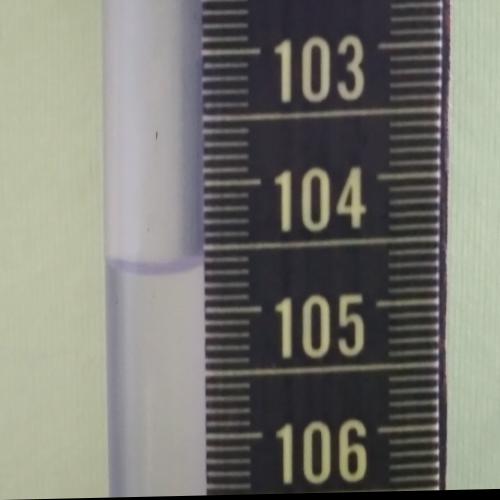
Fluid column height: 104.7 cm